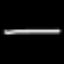
Label: line